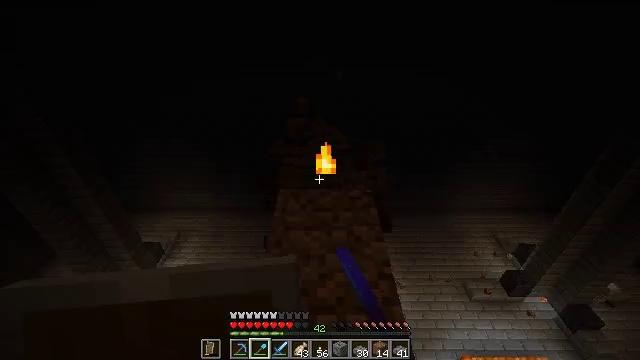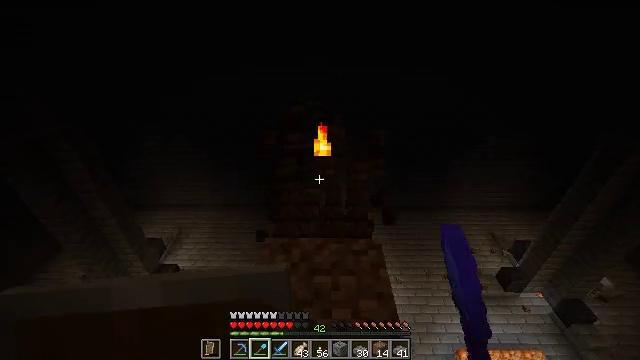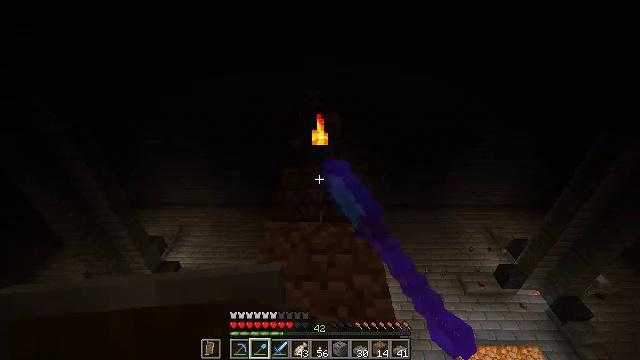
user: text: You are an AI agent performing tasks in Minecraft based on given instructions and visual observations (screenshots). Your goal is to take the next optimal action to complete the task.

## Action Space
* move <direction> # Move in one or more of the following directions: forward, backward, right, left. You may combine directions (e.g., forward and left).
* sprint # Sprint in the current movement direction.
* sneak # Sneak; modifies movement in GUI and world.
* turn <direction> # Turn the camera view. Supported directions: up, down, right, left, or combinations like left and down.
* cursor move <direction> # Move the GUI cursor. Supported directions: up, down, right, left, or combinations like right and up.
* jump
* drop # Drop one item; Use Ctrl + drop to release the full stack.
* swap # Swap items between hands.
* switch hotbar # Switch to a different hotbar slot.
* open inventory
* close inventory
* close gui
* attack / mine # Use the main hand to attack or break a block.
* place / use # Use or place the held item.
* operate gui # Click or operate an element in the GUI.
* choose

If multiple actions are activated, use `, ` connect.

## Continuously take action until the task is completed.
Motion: motion action
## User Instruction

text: Mine the torch on the wall.
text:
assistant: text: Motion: move back, attack / mine
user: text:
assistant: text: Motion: move back, attack / mine
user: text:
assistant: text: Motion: attack / mine